Field crop: maize
Growth stage: 2
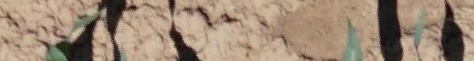
Species: maize